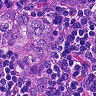
Metastatic tissue present: yes